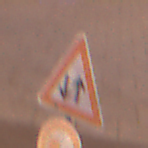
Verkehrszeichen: Gegenverkehr
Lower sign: UeberholverbotKraftfahrzeuge
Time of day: Night
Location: Outdoor (Urban)
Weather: PartlyCloudy
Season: NotSpecified
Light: Artificial